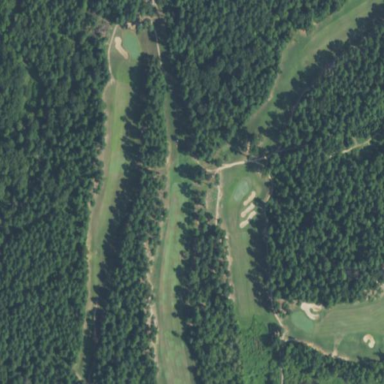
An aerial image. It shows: Area of rough grass used for golf.